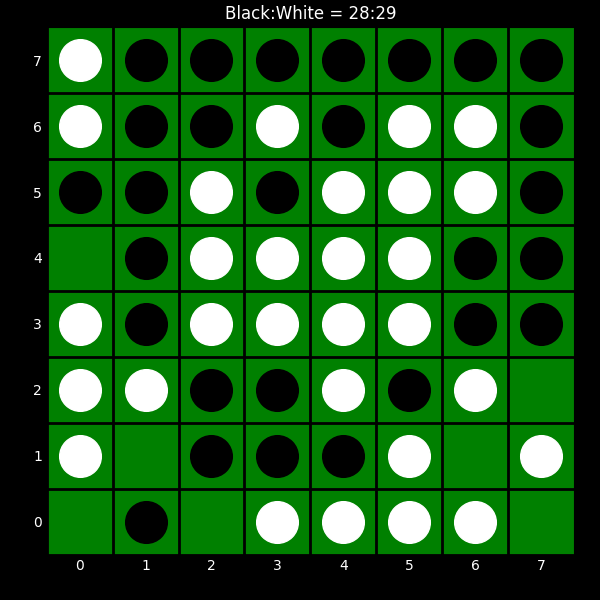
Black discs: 28
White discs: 29